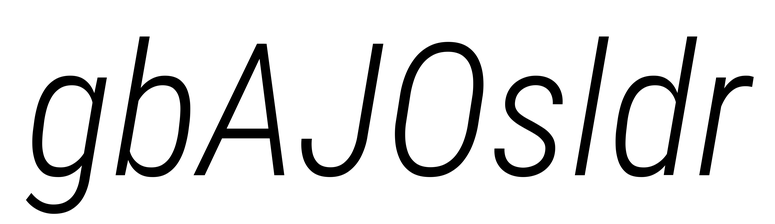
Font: Roboto-Italic_Condensed_Light_Italic